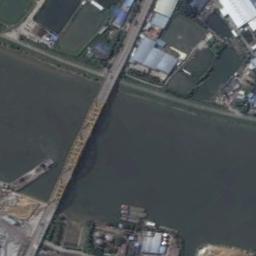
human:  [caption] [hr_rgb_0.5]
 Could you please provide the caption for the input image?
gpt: A bridge connects the land on both sides of the turquoise water  There are many residential areas and green farmland on the land .

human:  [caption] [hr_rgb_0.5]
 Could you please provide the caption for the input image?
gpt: There is a bridge over the river with some buildings and farmlands beside .

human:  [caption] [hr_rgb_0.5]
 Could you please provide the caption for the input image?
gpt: Several boats stopped on one side of the river .

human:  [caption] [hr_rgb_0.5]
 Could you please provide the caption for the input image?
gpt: A bridge built on a dark green river and some boats docked on one side of the river .

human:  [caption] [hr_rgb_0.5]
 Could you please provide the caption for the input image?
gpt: Many buildings are at either end of the bridge .